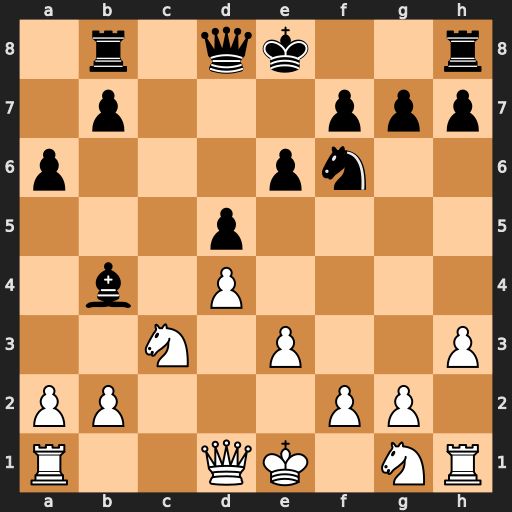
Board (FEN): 1r1qk2r/1p3ppp/p3pn2/3p4/1b1P4/2N1P2P/PP3PP1/R2QK1NR
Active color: w
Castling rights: KQk
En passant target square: -
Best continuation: Qa4+ b5 Qxb4